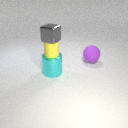
large cyan metal cylinder to the left of large purple rubber sphere